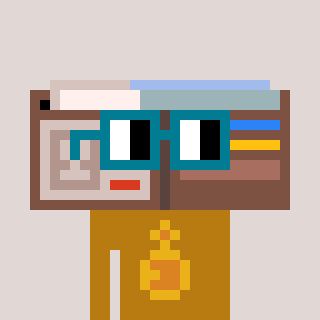
a pixel art character with square dark green glasses, a wallet-shaped head and a gold-colored body on a warm background